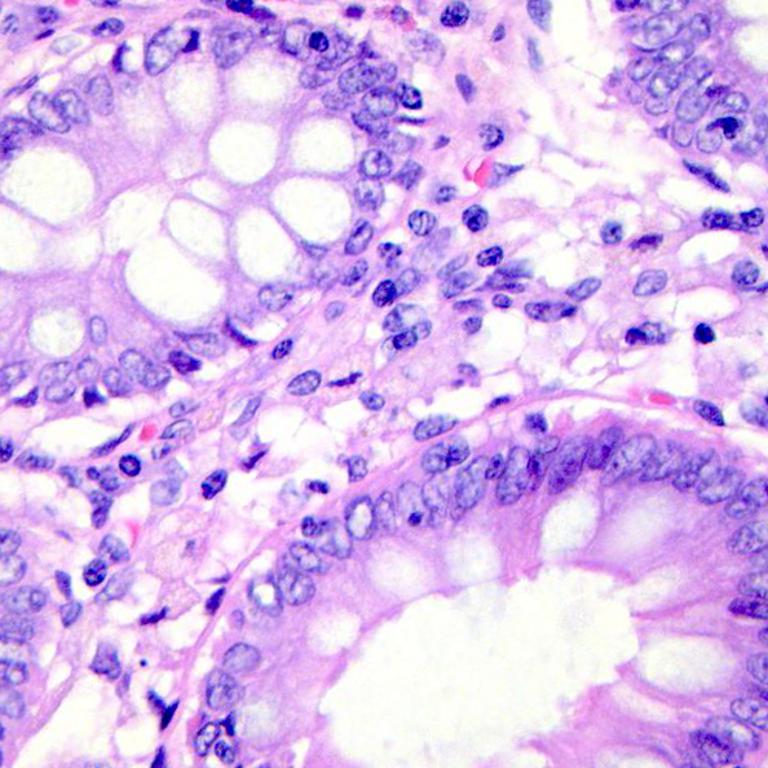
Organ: colon
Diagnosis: benign